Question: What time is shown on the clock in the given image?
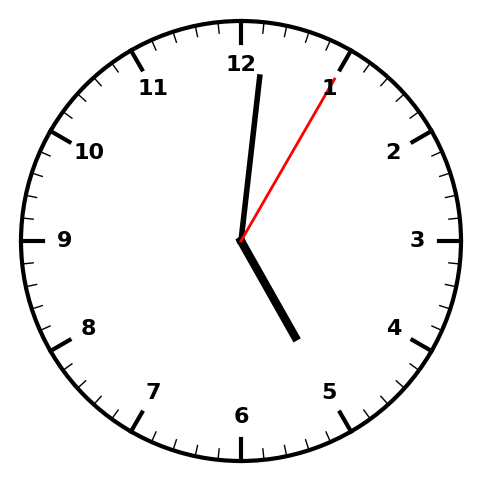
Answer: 05:01:05